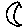
Label: moon